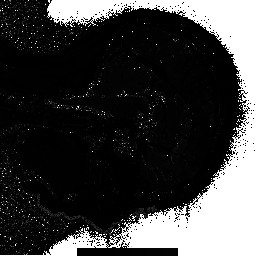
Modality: T2starmap
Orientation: sagittal
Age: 29
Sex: female
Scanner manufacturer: siemens
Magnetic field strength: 3 T
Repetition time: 0.043 s
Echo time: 0.00184 s